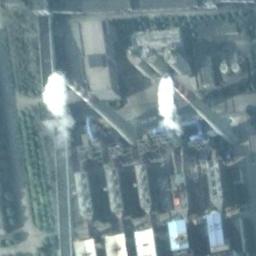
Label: thermal_power_station